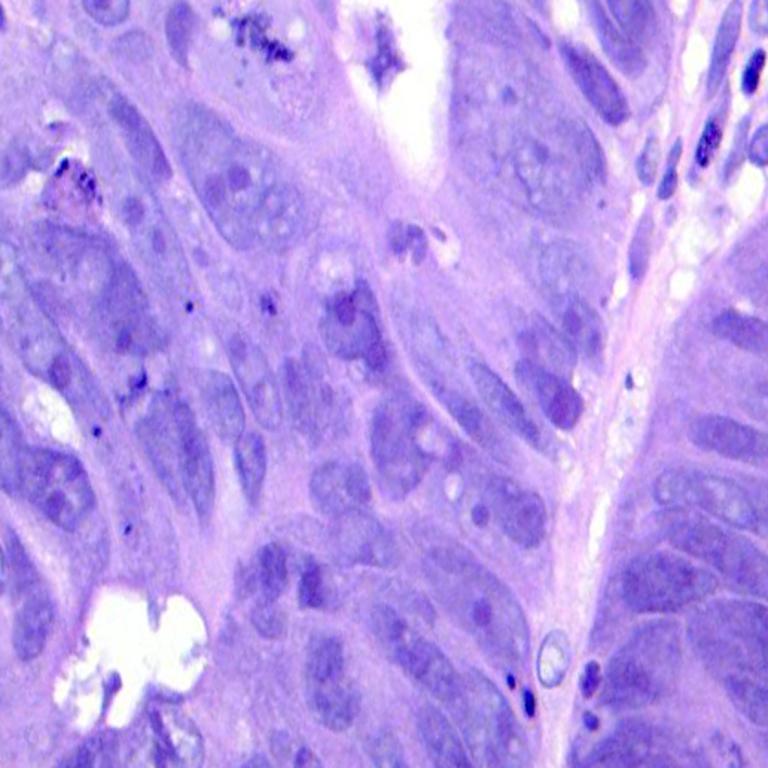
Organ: colon
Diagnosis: adenocarcinomas